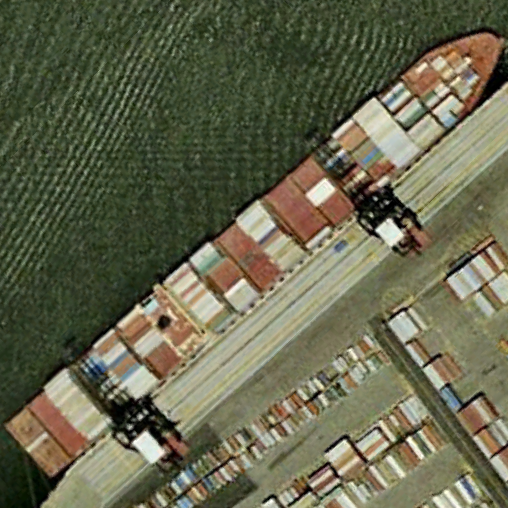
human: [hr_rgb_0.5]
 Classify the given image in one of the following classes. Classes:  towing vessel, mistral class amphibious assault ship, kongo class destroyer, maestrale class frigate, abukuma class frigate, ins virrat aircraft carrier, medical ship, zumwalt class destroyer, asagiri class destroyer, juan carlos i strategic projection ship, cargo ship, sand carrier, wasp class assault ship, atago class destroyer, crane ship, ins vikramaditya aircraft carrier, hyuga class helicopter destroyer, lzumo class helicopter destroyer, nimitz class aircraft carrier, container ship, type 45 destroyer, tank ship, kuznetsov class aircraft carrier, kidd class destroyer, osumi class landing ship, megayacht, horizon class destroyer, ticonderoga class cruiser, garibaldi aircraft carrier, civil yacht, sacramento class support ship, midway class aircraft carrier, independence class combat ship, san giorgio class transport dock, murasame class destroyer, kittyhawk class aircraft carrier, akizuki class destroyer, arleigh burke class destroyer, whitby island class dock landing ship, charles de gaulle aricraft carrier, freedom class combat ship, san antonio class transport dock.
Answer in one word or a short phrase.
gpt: Container ship